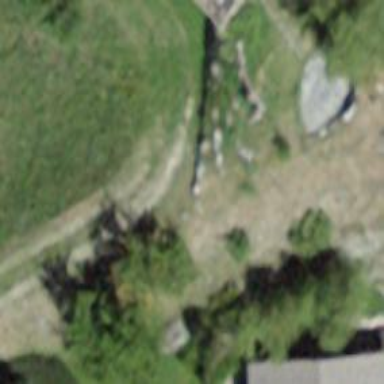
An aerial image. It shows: Driveway with grass paver surface.